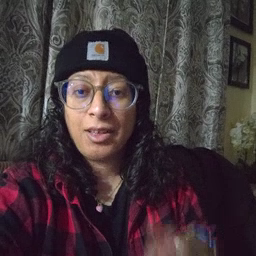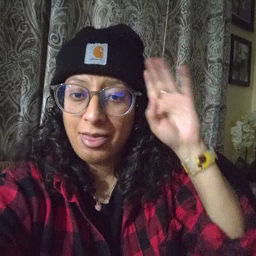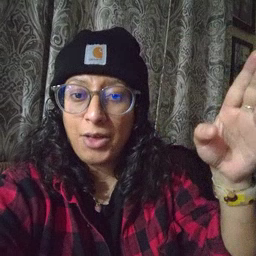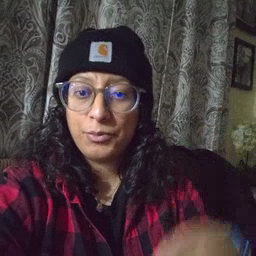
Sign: hello